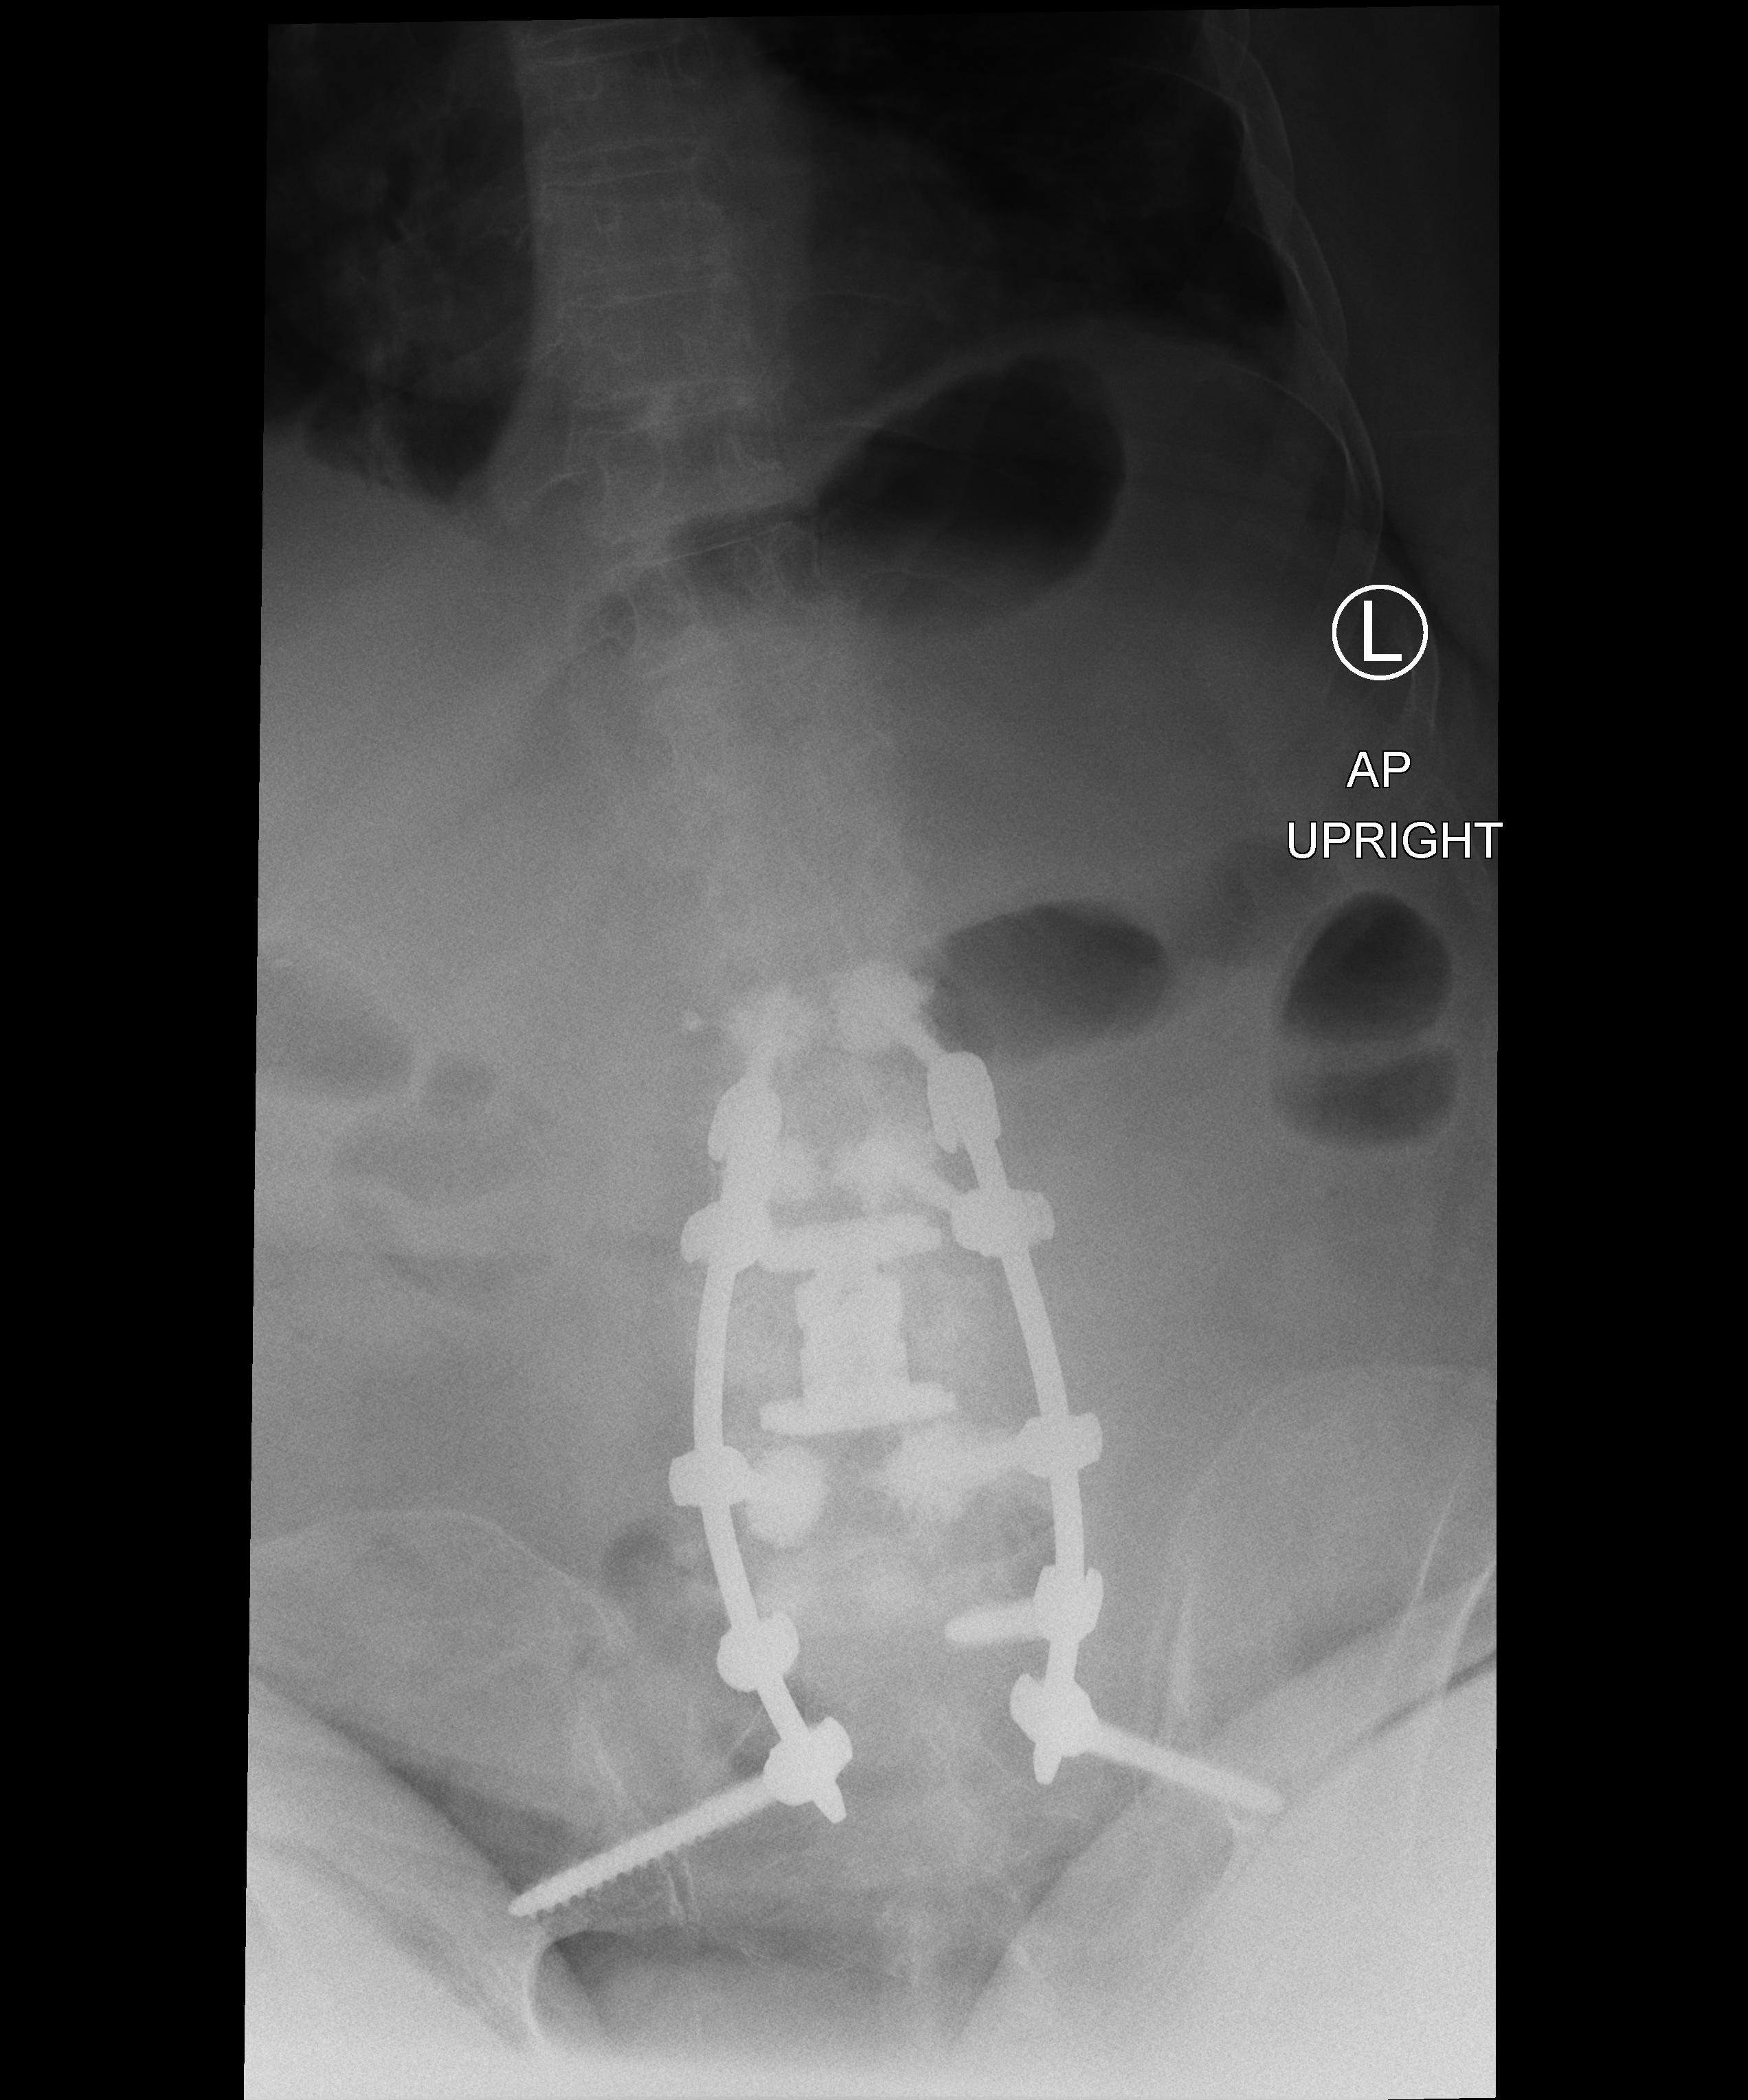
View: AP